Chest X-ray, PA view. Patient: 65 years old, sex M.
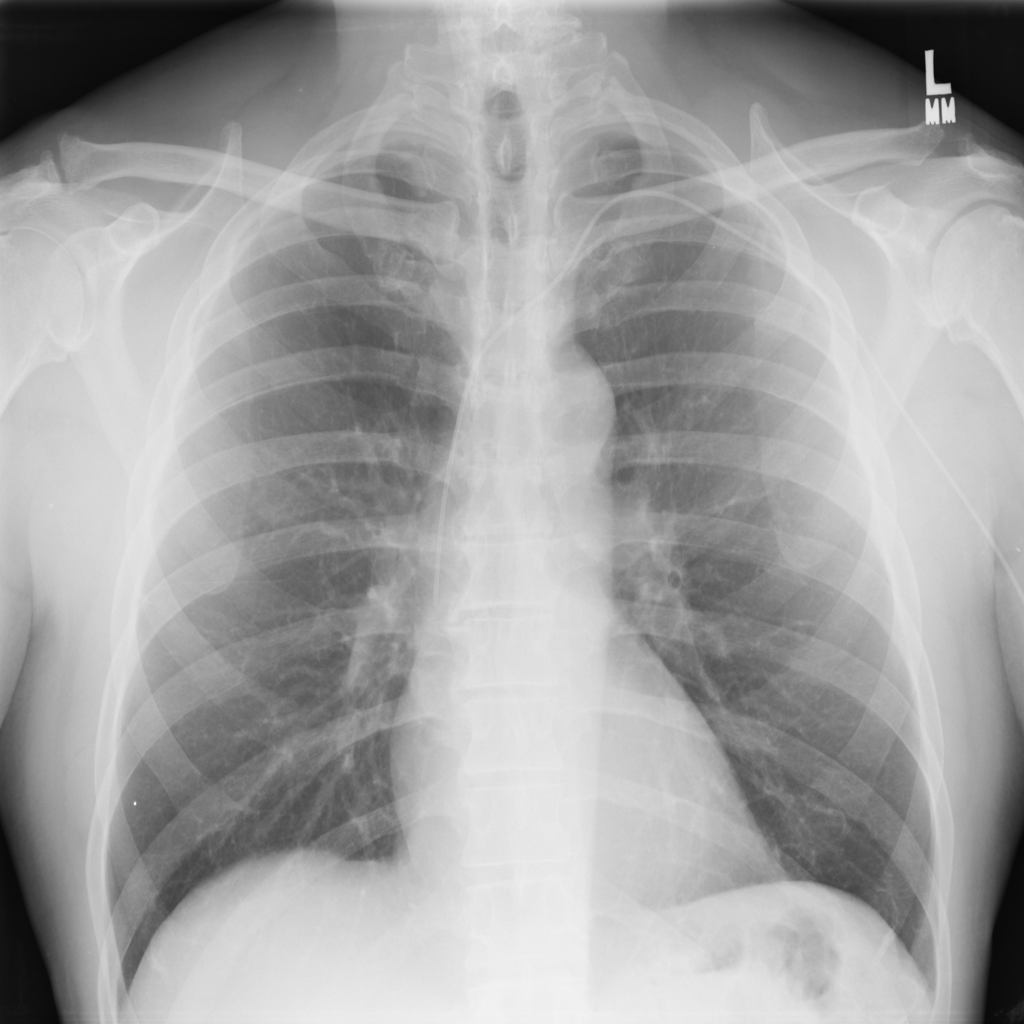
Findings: No Finding